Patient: sex M, age 46
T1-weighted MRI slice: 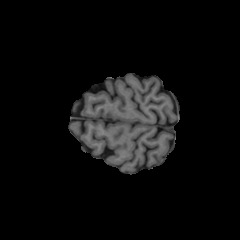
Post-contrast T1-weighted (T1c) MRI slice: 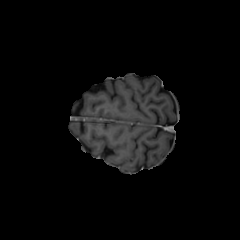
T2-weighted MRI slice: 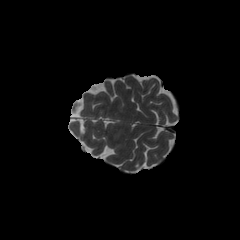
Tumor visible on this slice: no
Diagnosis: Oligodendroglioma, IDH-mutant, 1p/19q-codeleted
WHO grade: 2